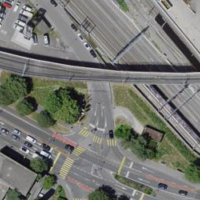
EUNIS habitat code: 57
Species observed at this site:
Orobanche hederae